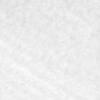
Label: no_change